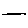
Label: line